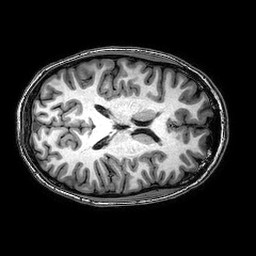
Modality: T1w
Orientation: axial
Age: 20
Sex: female
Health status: healthy
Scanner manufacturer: philips
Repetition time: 0.008238 s
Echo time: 0.00378 s